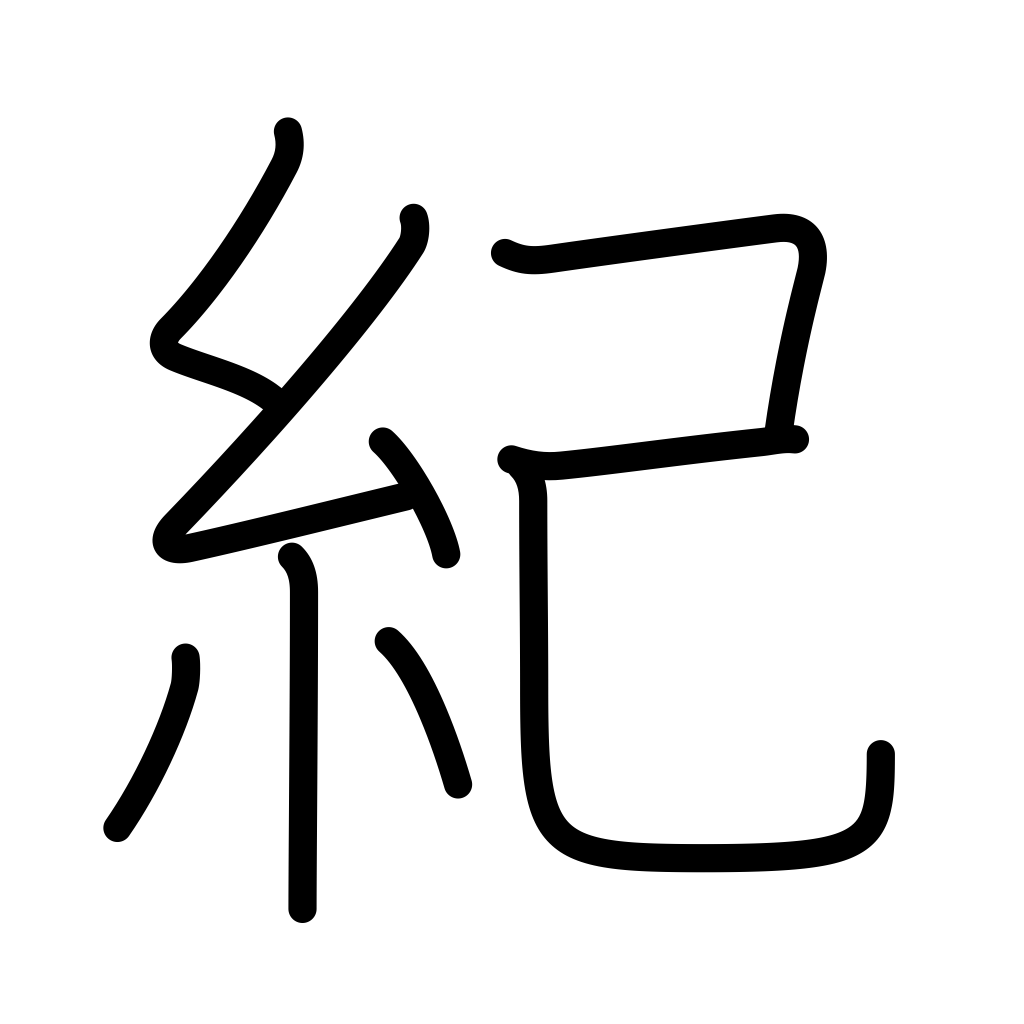
Meaning: chronicle, account, narrative, history, annals, geologic period